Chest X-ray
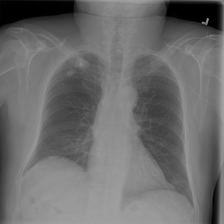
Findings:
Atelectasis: positive
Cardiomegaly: negative
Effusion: negative
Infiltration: positive
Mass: positive
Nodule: positive
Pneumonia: negative
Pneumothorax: negative
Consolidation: negative
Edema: negative
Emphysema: negative
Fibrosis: negative
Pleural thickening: negative
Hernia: negative